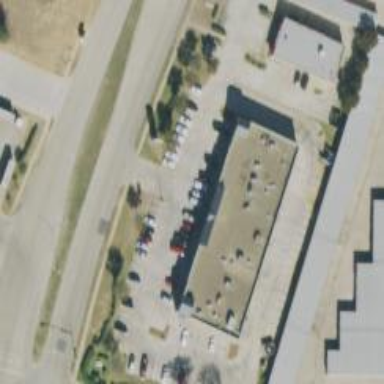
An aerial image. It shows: Retail building.